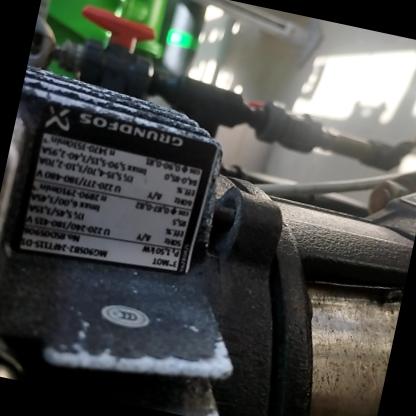
Klasa: tabliczka-znamionowa